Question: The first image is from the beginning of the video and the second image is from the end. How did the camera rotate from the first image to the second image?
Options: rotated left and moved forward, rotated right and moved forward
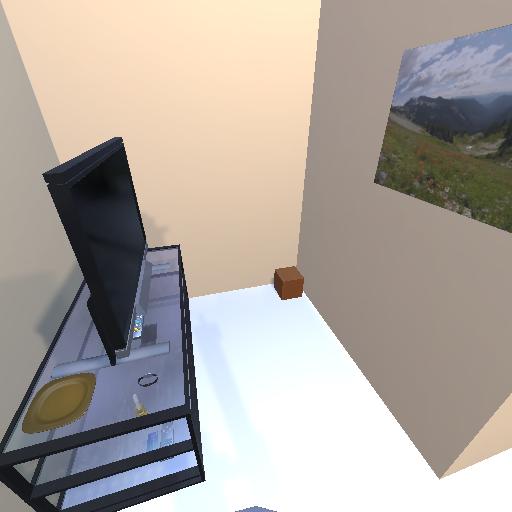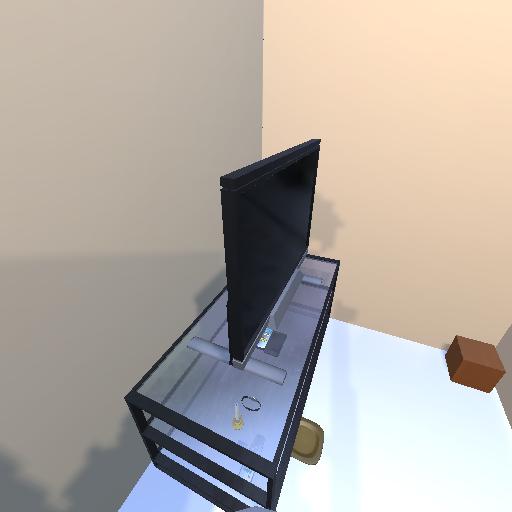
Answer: rotated left and moved forward